Question: I have an invoice being constructed via iTextSharp (4.1.2).
My problem lies on a certain part of my invoice wherein I display the terms and conditions and the payment terms. The following image below shows my problem.

However, when the dynamic rows are not present (I mean no selected discounts, no shipping costs and no tax, just subtotal and grand total), the appearance is similar to the image. My bottom border falls down to the far bottom instead of within the cell.
:
- -
I hope you can help me with this.
: Revised the question to reflect output and code for replication.
'''
protected void btnViewPDF_Click(object sender, EventArgs e)
{
// Create a document in memory with default settings.
var document = new Document();
string path = Server.MapPath("PDFs");
// Commit the document to disk.
PdfWriter.GetInstance(document, new FileStream(path + "/PaymentDetails.pdf", FileMode.Create));
// Open th document.
document.Open();
#region Do your PDF document logic here...
// Create a PdfPTable to contain two columns. This will be used for the layout.
PdfPTable outerTable = new PdfPTable(2);
outerTable.TotalWidth = 510f;
outerTable.LockedWidth = true;
outerTable.DefaultCell.Border = Rectangle.BOX;
#region First Column
// Add PdfPTable in the first column.
PdfPTable outerTableFirstColumn = new PdfPTable(1);
outerTableFirstColumn.TotalWidth = 450f;
outerTableFirstColumn.DefaultCell.BorderColor = Color.BLACK;
// Add cells to the first column.
PdfPCell outerTableFirstColumnHeader = new PdfPCell()
{
Border = Rectangle.BOX,
BorderColor = Color.BLACK,
Phrase = new Phrase("Terms and Conditions", FontFactory.GetFont("Consolas", 8, (int) Font.BOLD, Color.BLACK)),
Padding = 5f
};
outerTableFirstColumn.AddCell(outerTableFirstColumnHeader);
String myTermsAndConditions = "Acceptance and Cancellation of Orders. An invoice accepted by the Customer may not be cancelled by the Customer and constitutes a binding agreement between the Customer and the Company. In the event of cancellation or other withdrawal of an order by Customer for any reason and without limiting any other remedy which the Company may have as a result of such cancellation or other withdrawal, reasonable cancellation charges, which shall include all expenses then incurred and commitments made by the Company, shall be paid by the Customer to the Company.";
PdfPCell outerTableFirstColumnContent = new PdfPCell()
{
Border = Rectangle.BOX,
BorderColor = Color.BLACK,
Phrase = new Phrase(myTermsAndConditions, FontFactory.GetFont("Consolas", 8, (int)Font.NORMAL, Color.BLACK)),
Padding = 5f
};
outerTableFirstColumn.AddCell(outerTableFirstColumnContent);
#endregion
#region Second Column
// Add PdfPTable in the second column.
PdfPTable outerTableSecondColumn = new PdfPTable(1);
outerTableSecondColumn.TotalWidth = 70f;
outerTableSecondColumn.DefaultCell.Border = Rectangle.BOX;
PdfPTable outerTableSecondColumnContent = new PdfPTable(3);
outerTableSecondColumnContent.SetWidths(new float[] { 3f, 0.5f, 1.5f });
outerTableSecondColumnContent.DefaultCell.Border = Rectangle.BOX;
outerTableSecondColumnContent.AddCell(GeneratePaymentDetailCell("Subtotal:"));
outerTableSecondColumnContent.AddCell(GeneratePaymentDetailCell("$"));
outerTableSecondColumnContent.AddCell(GeneratePaymentDetailCell("999.99"));
#region Conditional adding of cells
// Initialize details which can be controlled to produce results.
var subTotal = 999.99M;
var selectedDiscountType = DiscountType.NoDiscount;
var flatDiscountAmount = 30M;
var discountRate = 23.18M;
var discountPercentAmount = 0.00M;
var selectedTaxType = TaxType.NoTax;
var flatTaxAmount = 20.00M;
var taxRate = 12.25M;
var taxPercentAmount = 0.00M;
var includeShipping = false;
var shippingCost = 20.50M;
if (selectedDiscountType != 0)
{
switch (selectedDiscountType)
{
case DiscountType.FlatDiscount:
{
// Discount Amount
outerTableSecondColumnContent.AddCell(GeneratePaymentDetailCell("Flat Discount:"));
outerTableSecondColumnContent.AddCell(GeneratePaymentDetailCell("$"));
outerTableSecondColumnContent.AddCell(GeneratePaymentDetailCell(decimal.Parse(flatDiscountAmount.ToString()).ToString("N")));
}
break;
case DiscountType.PercentDiscount:
{
flatDiscountAmount = 0;
// Discount Rate
outerTableSecondColumnContent.AddCell(GeneratePaymentDetailCell("% Discount:"));
outerTableSecondColumnContent.AddCell(GeneratePaymentDetailCell(" "));
outerTableSecondColumnContent.AddCell(GeneratePaymentDetailCell(String.Format(discountRate.ToString(), "{0:0.0}")));
discountPercentAmount = subTotal * (discountRate / 100);
// Total Discount
outerTableSecondColumnContent.AddCell(GeneratePaymentDetailCell("Total Discount:"));
outerTableSecondColumnContent.AddCell(GeneratePaymentDetailCell("$"));
outerTableSecondColumnContent.AddCell(GeneratePaymentDetailCell(decimal.Parse(discountPercentAmount.ToString()).ToString("N")));
}
break;
default:
break;
}
}
if (includeShipping)
{
// Shipping Cost
outerTableSecondColumnContent.AddCell(GeneratePaymentDetailCell("Shipping Cost:"));
outerTableSecondColumnContent.AddCell(GeneratePaymentDetailCell("$"));
outerTableSecondColumnContent.AddCell(GeneratePaymentDetailCell(decimal.Parse(shippingCost.ToString()).ToString("N")));
}
if (selectedTaxType != 0)
{
switch (selectedTaxType)
{
case TaxType.FlatTax:
{
// Tax Amount
outerTableSecondColumnContent.AddCell(GeneratePaymentDetailCell("Flat Tax:"));
outerTableSecondColumnContent.AddCell(GeneratePaymentDetailCell("$"));
outerTableSecondColumnContent.AddCell(GeneratePaymentDetailCell(decimal.Parse(flatTaxAmount.ToString()).ToString("N")));
}
break;
case TaxType.PercentTax:
{
flatTaxAmount = 0;
// Tax Percent
outerTableSecondColumnContent.AddCell(GeneratePaymentDetailCell("% Tax:"));
outerTableSecondColumnContent.AddCell(GeneratePaymentDetailCell(" "));
outerTableSecondColumnContent.AddCell(GeneratePaymentDetailCell(String.Format(taxRate.ToString(), "{0:0.0}")));
taxPercentAmount = (subTotal - (flatDiscountAmount + discountPercentAmount) + (shippingCost)) * (taxRate / 100);
// Total Tax
outerTableSecondColumnContent.AddCell(GeneratePaymentDetailCell("Total Tax:"));
outerTableSecondColumnContent.AddCell(GeneratePaymentDetailCell("$"));
outerTableSecondColumnContent.AddCell(GeneratePaymentDetailCell(decimal.Parse(taxPercentAmount.ToString()).ToString("N")));
}
break;
default:
break;
}
}
#endregion
var grandTotalCost = (subTotal - (flatDiscountAmount + discountPercentAmount) + shippingCost) + (flatTaxAmount + taxPercentAmount);
outerTableSecondColumnContent.AddCell(GeneratePaymentDetailCell("Grand Total:"));
outerTableSecondColumnContent.AddCell(GeneratePaymentDetailCell("$"));
outerTableSecondColumnContent.AddCell(GenerateGrandTotalCostCell(decimal.Parse(grandTotalCost.ToString()).ToString("N")));
outerTableSecondColumn.AddCell(outerTableSecondColumnContent);
#endregion
// Add the columns to the table.
outerTable.AddCell(outerTableFirstColumn);
outerTable.AddCell(outerTableSecondColumn);
// Add the table to the document.
document.Add(outerTable);
#endregion
// Close the document.
document.Close();
}
public PdfPCell GeneratePaymentDetailCell(String content)
{
PdfPCell cell = new PdfPCell()
{
Phrase = new Phrase(content, FontFactory.GetFont("Consolas", 8, Font.BOLD, Color.BLACK)),
HorizontalAlignment = Element.ALIGN_RIGHT,
VerticalAlignment = Element.ALIGN_TOP,
Border = Rectangle.BOX
};
return cell;
}
public PdfPCell GenerateGrandTotalCostCell(String grandTotalCost)
{
PdfPCell cell = new PdfPCell()
{
Phrase = new Phrase(grandTotalCost, FontFactory.GetFont("Consolas", 8, Font.BOLD, Color.BLACK)),
HorizontalAlignment = Element.ALIGN_RIGHT,
VerticalAlignment = Element.ALIGN_TOP,
Border = 1,
BorderWidthTop = 1,
BorderWidthBottom = 2
};
return cell;
}
enum DiscountType
{
FlatDiscount = 100,
PercentDiscount = 200,
NoDiscount = 300
}
enum TaxType
{
FlatTax = 100,
PercentTax = 200,
NoTax = 300
}
'''
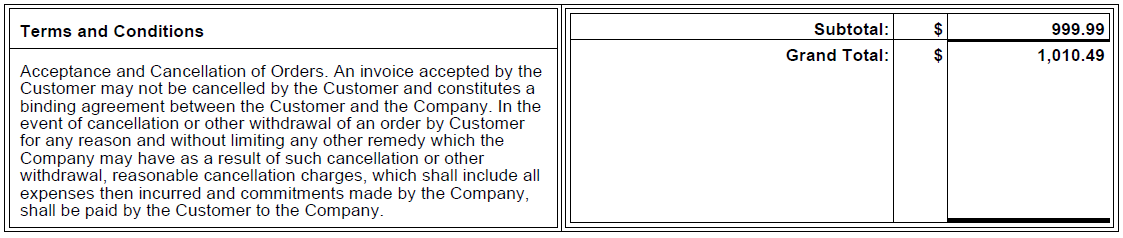
Answer: Got the answer from my replication. By adding a blank row (in a form of AddCells()) in the , the cell shrinks down to fit the contents.